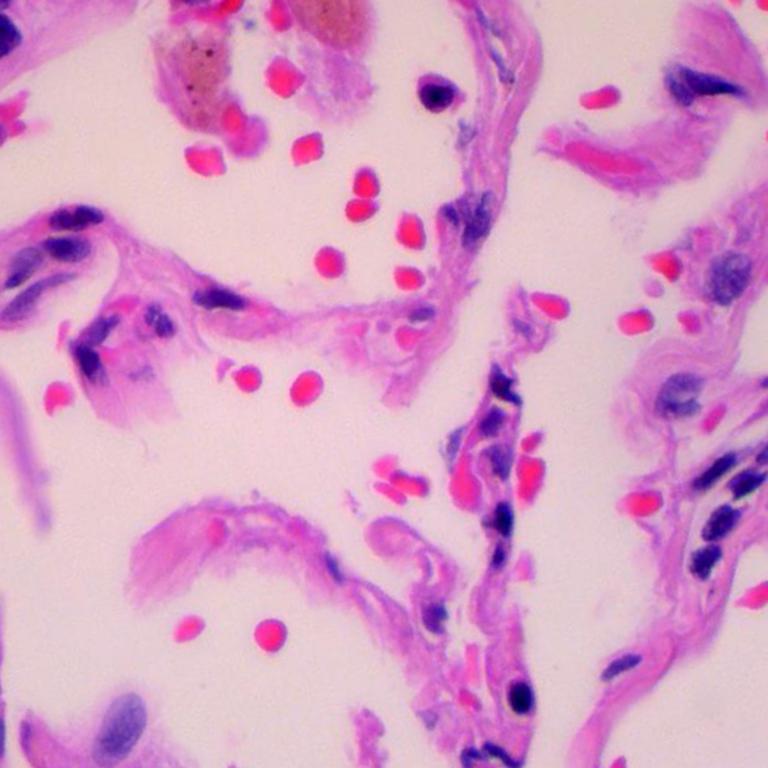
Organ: lung
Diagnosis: benign